Field crop: maize
Growth stage: 1
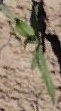
Species: maize